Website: crate-barrel
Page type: cart
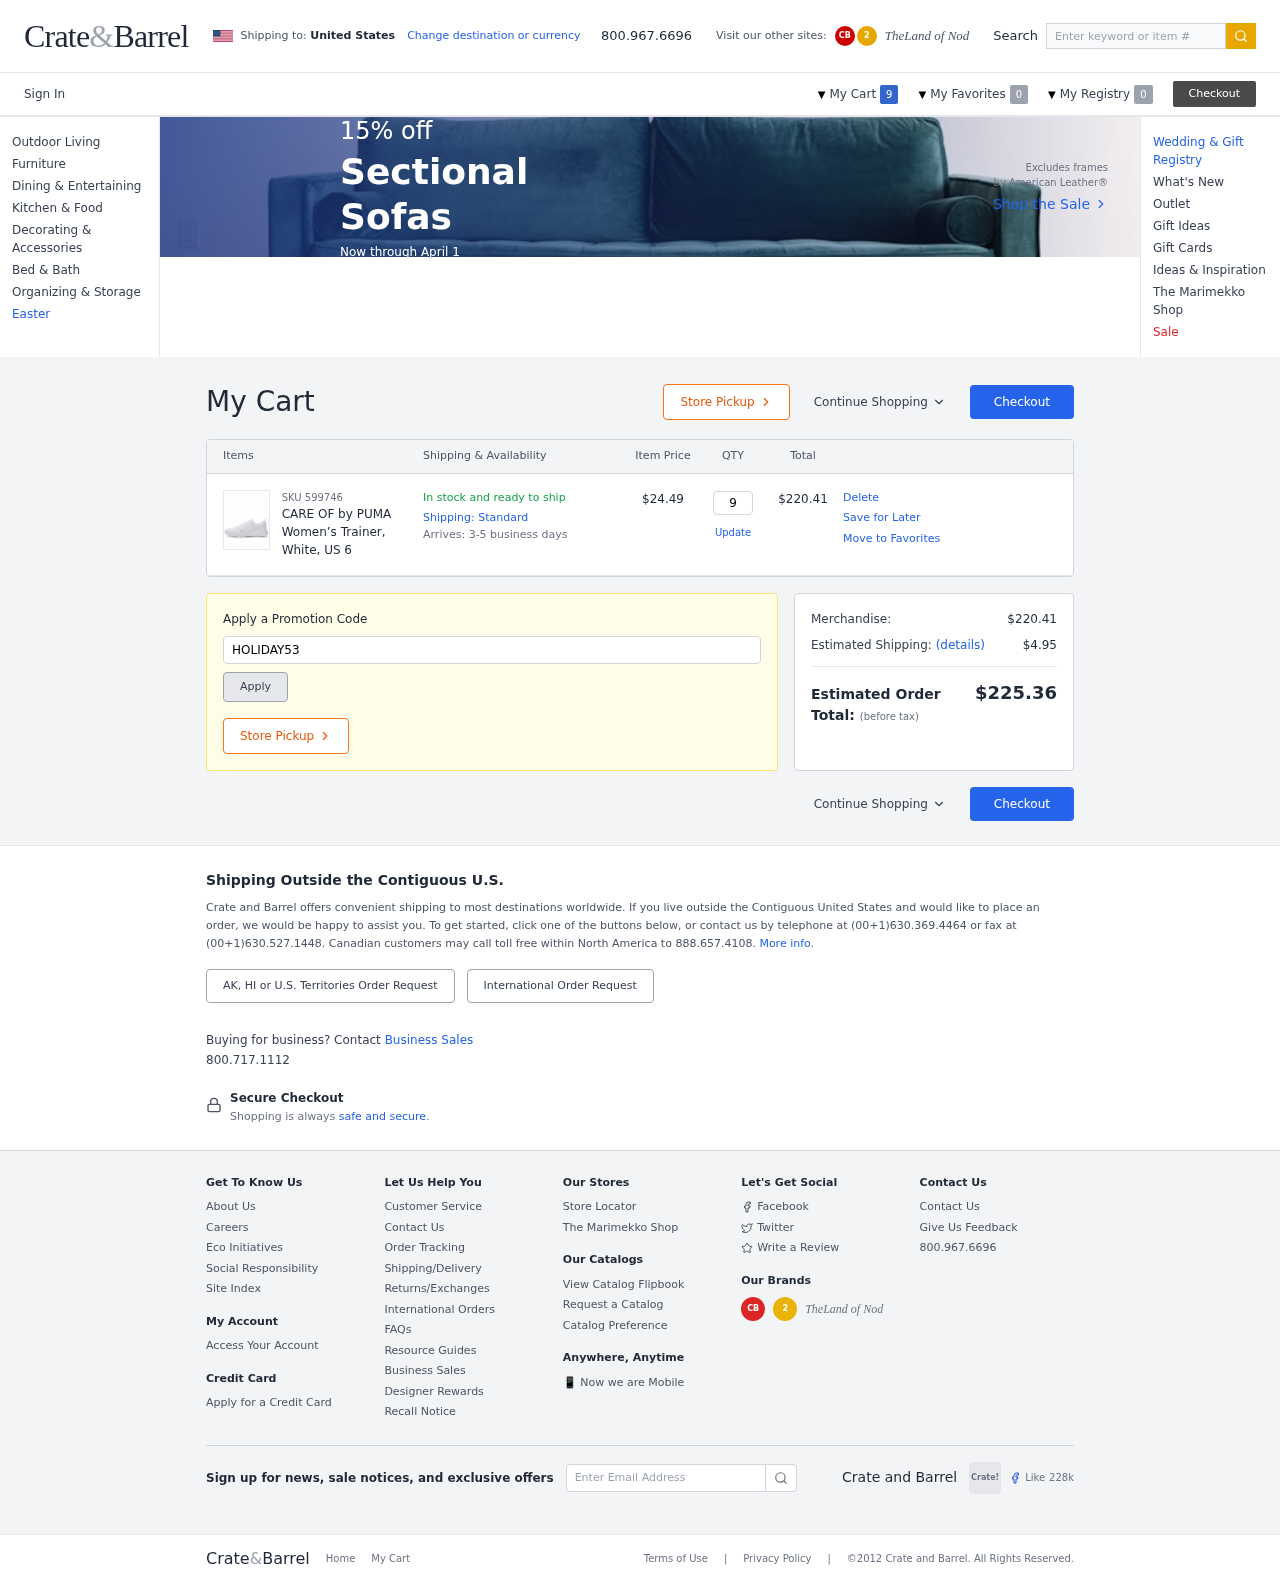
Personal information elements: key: PII_PROMO_CODE
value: HOLIDAY53
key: PII_COUNTRY
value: United States
Product elements: key: PRODUCT1_NAME
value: CARE OF by PUMA Women’s Trainer, White, US 6
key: PRODUCT1_PRICE
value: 24.49
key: PRODUCT1_QUANTITY
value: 9
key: PRODUCT1_SKU
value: SKU 599746
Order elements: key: ORDER_NUM_ITEMS
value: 9
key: ORDER_ITEM_TOTAL
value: $220.41
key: ORDER_SUBTOTAL
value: $220.41
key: ORDER_SHIPPING_COST
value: $4.95
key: ORDER_TOTAL
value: $225.36
Search elements: key: HEADER_SEARCH
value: Enter keyword or item #